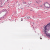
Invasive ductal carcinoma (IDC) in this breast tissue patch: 0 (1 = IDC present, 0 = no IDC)